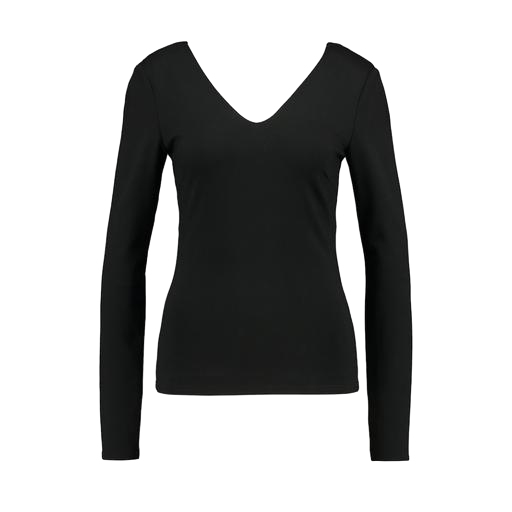
black v-neck top only macy, black long-sleeve v-neck top, black v-neck t-shirt only macy, white background